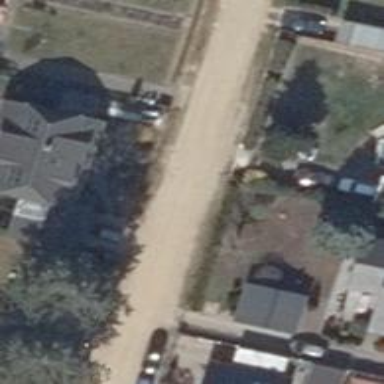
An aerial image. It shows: Driveway leading to service road.